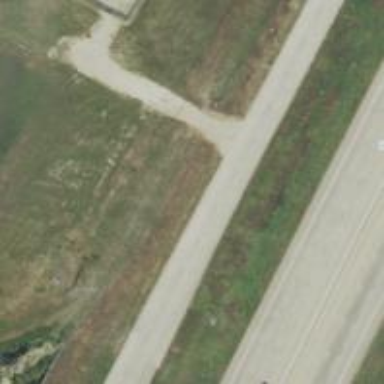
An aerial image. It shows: Secondary road with frontage road alongside.